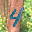
Label: 4